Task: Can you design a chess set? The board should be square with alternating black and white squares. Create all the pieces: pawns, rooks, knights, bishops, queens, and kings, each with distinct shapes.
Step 5282:
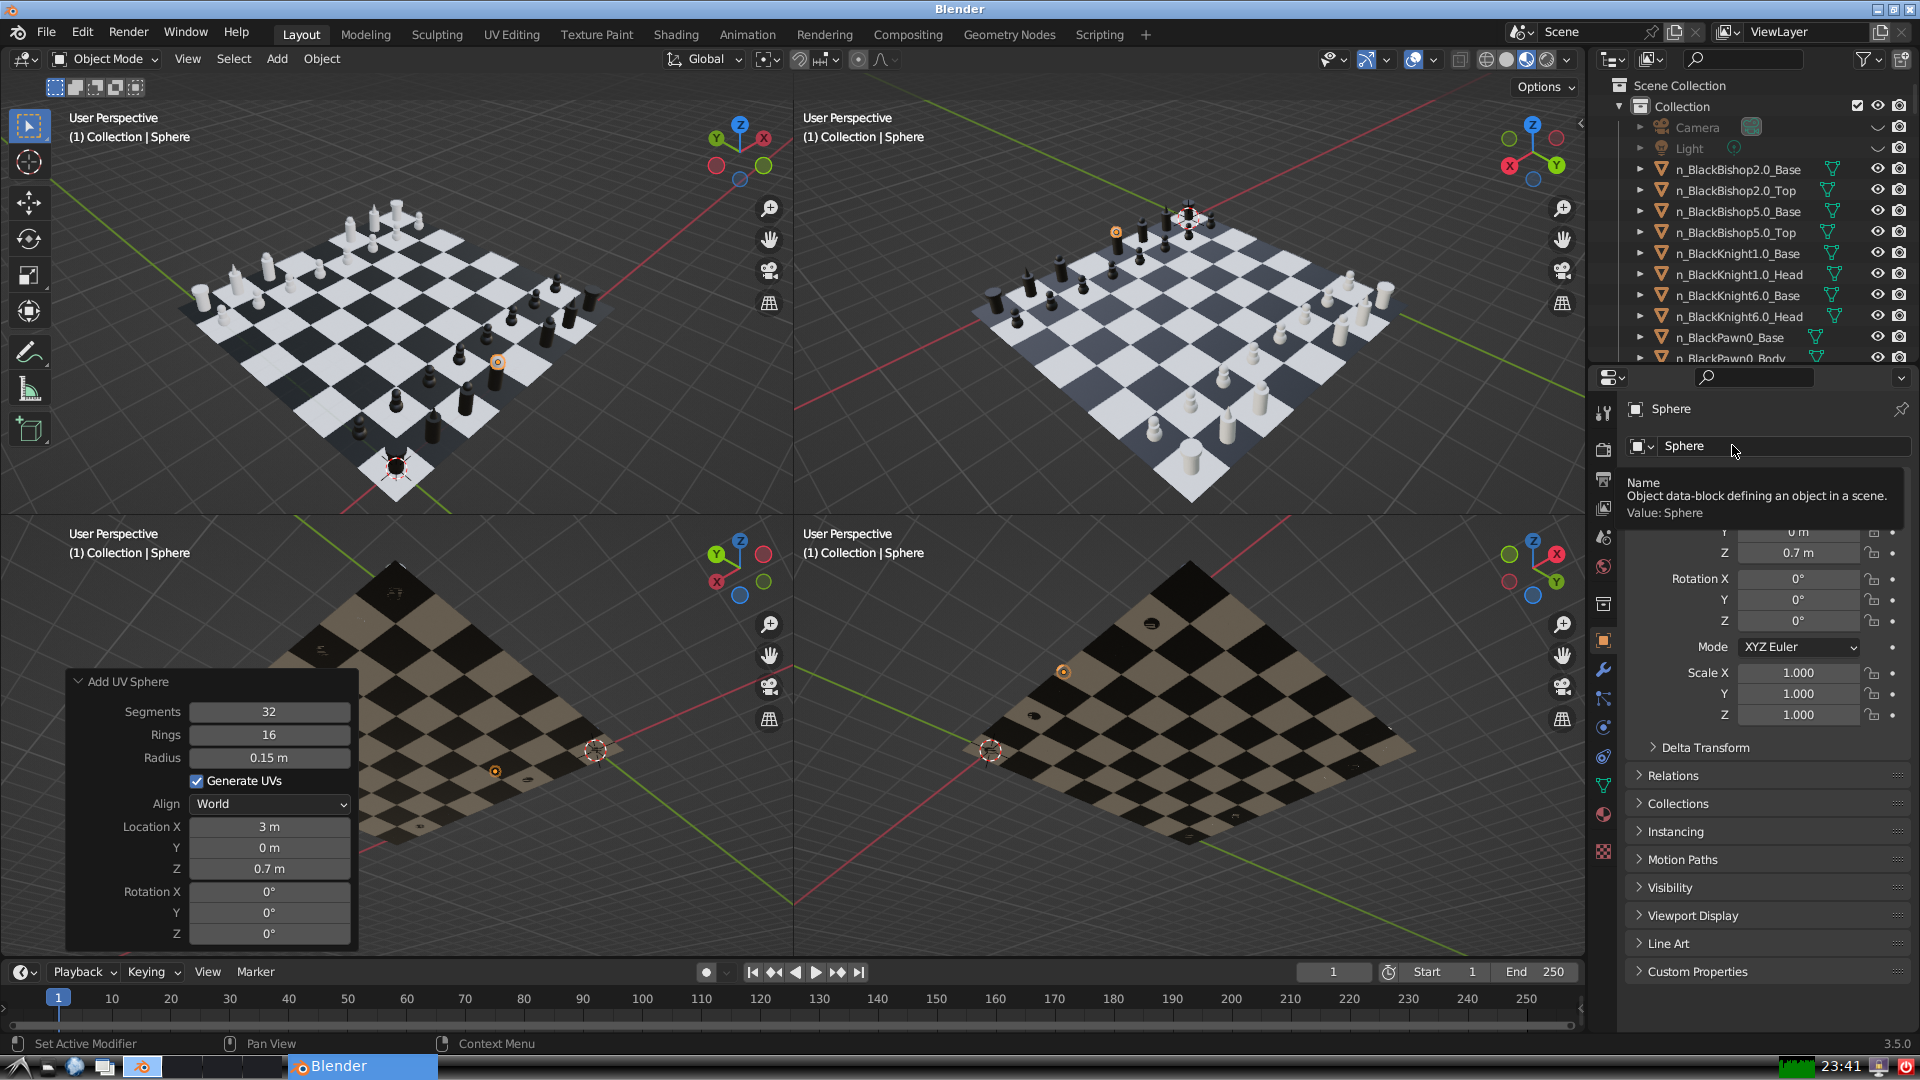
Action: click: no